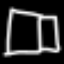
Label: square